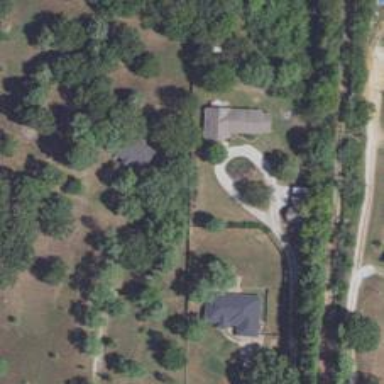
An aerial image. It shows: Driveway leading to service road.